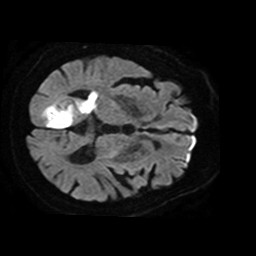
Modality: TRACE
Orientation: axial
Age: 84
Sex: male
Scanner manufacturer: philips
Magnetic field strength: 1.5 T
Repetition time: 3.54 s
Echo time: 0.09411 s